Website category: jobs
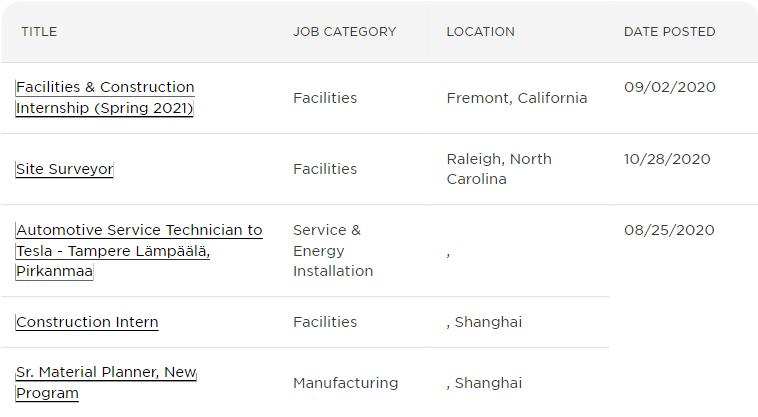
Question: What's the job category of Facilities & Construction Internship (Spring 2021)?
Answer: Facilities

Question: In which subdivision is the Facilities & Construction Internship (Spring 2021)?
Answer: Facilities

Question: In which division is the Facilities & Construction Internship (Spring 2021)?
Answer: Facilities

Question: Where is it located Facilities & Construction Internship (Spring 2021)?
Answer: Facilities

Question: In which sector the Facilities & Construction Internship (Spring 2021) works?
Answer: Facilities

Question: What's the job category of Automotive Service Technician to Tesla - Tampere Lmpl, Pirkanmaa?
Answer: Service & Energy Installation

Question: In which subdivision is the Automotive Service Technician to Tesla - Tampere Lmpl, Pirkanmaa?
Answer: Service & Energy Installation

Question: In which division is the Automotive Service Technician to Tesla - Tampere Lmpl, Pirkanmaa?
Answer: Service & Energy Installation

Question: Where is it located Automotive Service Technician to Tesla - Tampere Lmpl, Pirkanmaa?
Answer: Service & Energy Installation

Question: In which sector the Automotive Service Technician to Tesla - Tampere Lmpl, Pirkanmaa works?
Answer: Service & Energy Installation

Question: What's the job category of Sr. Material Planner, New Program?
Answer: Manufacturing

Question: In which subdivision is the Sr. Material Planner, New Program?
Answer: Manufacturing

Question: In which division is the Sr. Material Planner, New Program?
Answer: Manufacturing

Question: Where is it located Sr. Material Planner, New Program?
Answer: Manufacturing

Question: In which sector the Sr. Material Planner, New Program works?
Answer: Manufacturing

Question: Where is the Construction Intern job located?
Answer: , Shanghai

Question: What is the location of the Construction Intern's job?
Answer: , Shanghai

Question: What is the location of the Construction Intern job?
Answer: , Shanghai

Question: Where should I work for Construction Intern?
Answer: , Shanghai

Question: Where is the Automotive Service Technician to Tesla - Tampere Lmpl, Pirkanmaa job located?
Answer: ,

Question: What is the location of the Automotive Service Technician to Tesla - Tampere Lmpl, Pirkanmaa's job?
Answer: ,

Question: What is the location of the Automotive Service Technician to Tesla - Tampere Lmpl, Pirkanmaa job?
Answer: ,

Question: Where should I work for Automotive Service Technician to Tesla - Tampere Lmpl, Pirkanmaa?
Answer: ,

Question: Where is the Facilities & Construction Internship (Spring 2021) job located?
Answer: Fremont, California

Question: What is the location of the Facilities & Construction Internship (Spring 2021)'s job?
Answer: Fremont, California

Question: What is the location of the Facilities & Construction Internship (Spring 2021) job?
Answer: Fremont, California

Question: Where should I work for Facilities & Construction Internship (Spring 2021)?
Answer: Fremont, California

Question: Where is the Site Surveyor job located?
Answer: Raleigh, North Carolina

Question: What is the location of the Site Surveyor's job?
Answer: Raleigh, North Carolina

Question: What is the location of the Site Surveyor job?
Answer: Raleigh, North Carolina

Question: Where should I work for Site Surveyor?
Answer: Raleigh, North Carolina

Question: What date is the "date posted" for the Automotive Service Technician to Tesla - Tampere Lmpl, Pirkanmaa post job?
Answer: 08/25/2020

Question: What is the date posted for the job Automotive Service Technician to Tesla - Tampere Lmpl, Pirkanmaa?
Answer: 08/25/2020

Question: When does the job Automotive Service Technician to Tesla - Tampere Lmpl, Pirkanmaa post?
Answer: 08/25/2020

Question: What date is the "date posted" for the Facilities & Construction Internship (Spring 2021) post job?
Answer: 09/02/2020

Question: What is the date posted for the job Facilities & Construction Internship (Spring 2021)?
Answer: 09/02/2020

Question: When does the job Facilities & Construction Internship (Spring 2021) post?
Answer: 09/02/2020

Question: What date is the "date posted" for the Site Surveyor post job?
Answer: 10/28/2020

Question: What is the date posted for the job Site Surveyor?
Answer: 10/28/2020

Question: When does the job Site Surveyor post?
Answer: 10/28/2020

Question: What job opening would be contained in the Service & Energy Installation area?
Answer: Automotive Service Technician to Tesla - Tampere Lmpl, Pirkanmaa

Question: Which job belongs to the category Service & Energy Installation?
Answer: Automotive Service Technician to Tesla - Tampere Lmpl, Pirkanmaa

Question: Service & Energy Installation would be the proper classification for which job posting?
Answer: Automotive Service Technician to Tesla - Tampere Lmpl, Pirkanmaa

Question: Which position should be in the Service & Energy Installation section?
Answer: Automotive Service Technician to Tesla - Tampere Lmpl, Pirkanmaa

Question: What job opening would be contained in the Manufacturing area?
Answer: Sr. Material Planner, New Program

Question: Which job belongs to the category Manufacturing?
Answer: Sr. Material Planner, New Program

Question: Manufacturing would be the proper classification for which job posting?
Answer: Sr. Material Planner, New Program

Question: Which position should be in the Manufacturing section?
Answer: Sr. Material Planner, New Program

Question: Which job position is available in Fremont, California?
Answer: Facilities & Construction Internship (Spring 2021)

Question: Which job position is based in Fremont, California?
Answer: Facilities & Construction Internship (Spring 2021)

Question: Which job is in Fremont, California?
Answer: Facilities & Construction Internship (Spring 2021)

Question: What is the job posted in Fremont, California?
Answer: Facilities & Construction Internship (Spring 2021)

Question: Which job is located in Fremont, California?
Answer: Facilities & Construction Internship (Spring 2021)

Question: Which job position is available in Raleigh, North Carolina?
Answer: Site Surveyor

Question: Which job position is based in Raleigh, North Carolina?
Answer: Site Surveyor

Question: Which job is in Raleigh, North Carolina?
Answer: Site Surveyor

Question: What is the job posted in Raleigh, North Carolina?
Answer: Site Surveyor

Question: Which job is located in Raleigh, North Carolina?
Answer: Site Surveyor

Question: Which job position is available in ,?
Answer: Automotive Service Technician to Tesla - Tampere Lmpl, Pirkanmaa

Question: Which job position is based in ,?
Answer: Automotive Service Technician to Tesla - Tampere Lmpl, Pirkanmaa

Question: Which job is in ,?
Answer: Automotive Service Technician to Tesla - Tampere Lmpl, Pirkanmaa

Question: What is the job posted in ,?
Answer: Automotive Service Technician to Tesla - Tampere Lmpl, Pirkanmaa

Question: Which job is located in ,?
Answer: Automotive Service Technician to Tesla - Tampere Lmpl, Pirkanmaa